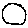
Label: circle